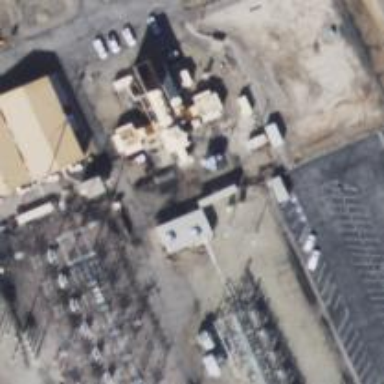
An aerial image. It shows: Gas turbine generator is in use.